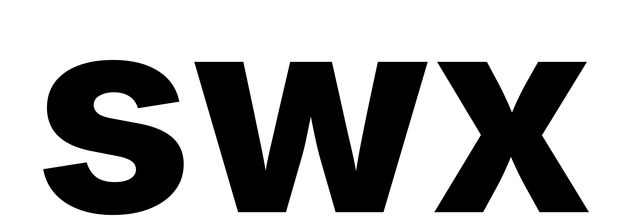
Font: Inter_ExtraBold